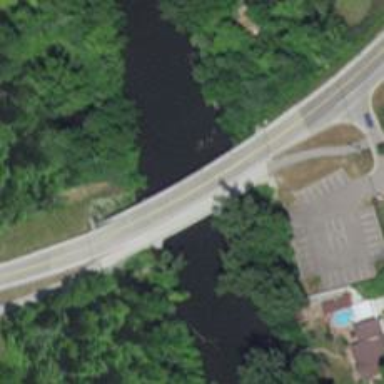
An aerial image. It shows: Tertiary road passing over bridge.